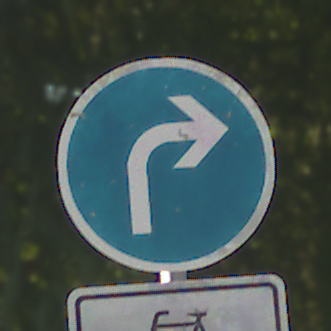
Verkehrszeichen: VorgeschriebeneFahrtrichtungRechts
Zusatzzeichen unten: EinspurigeFahrzeugeFrei1
Umgebung: Outdoor, Suburban
Tageszeit: SunriseSunset
Wetter: Clear
Licht: Natural
Jahreszeit: NotSpecified
Kontrast: HighContrast